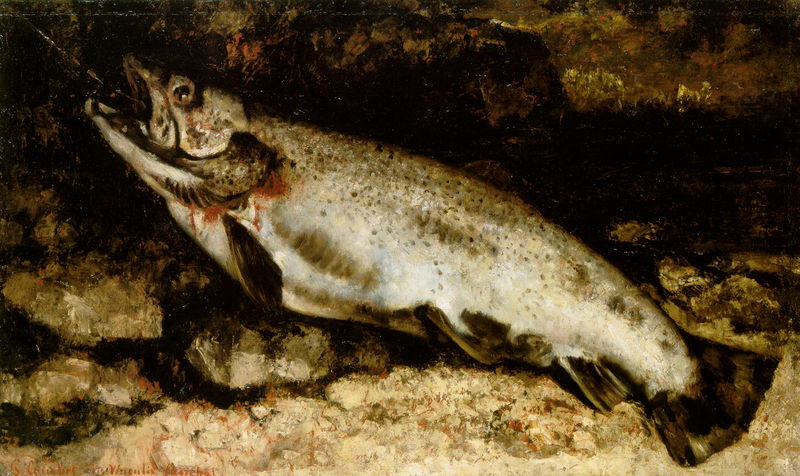
Titel: La Truite, Die Forelle
Künstler: Gustave Courbet
Standort: Zürich.
Institution: Kunsthaus
Schlagwörter: dunkel, felsen, gemälde, meer, wasser, weiß, fluss, gelb, grün, impressionismus, ocker, sand, see, ufer, braun, grau, hell, rücken, schwarz, rot, tier, beige, muster, augen, silber, stein, steine, tod, tot, bild, signatur, öl, natur, boden, auge, gold, realismus, schnur, schuppen, stock, stilleben, stillleben, schwanz, küste, seicht, strand, liegen, düster, studie, fischer, leine, barun, signiert, angst, essen, realistisch, glanz, bauch, klippe, ozean, punkte, blut, courbet, hacken, haken, offen, gepunktet, algen, flussbett, gefangen, hell-dunkel, schrecken, angel, jagd, flecken, fisch, karpfen, beute, jagdstillleben, leiden, brauntöne, köder, maul, zunge, fangen, dreck, naturalistisch, fischerei, fang, grund, schmerzen, glasig, angebissen, forelle, angler, flossen, angeln, flosse, kiemen, angelhaken, angelschnur, fischen, geangelt, hecht, schicksal, schwanzflosse, fischfang, meeresboden, angelrute, barsch, fischmaul, rückenflosse, harken, angelleine, ausbeute, brustflossen, combre, regenbogenforelle, kieme, schmerzhaft, guter fang, anbiss, maulwasser, uferhaken